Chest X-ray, AP view. Patient: 66 years old, sex M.
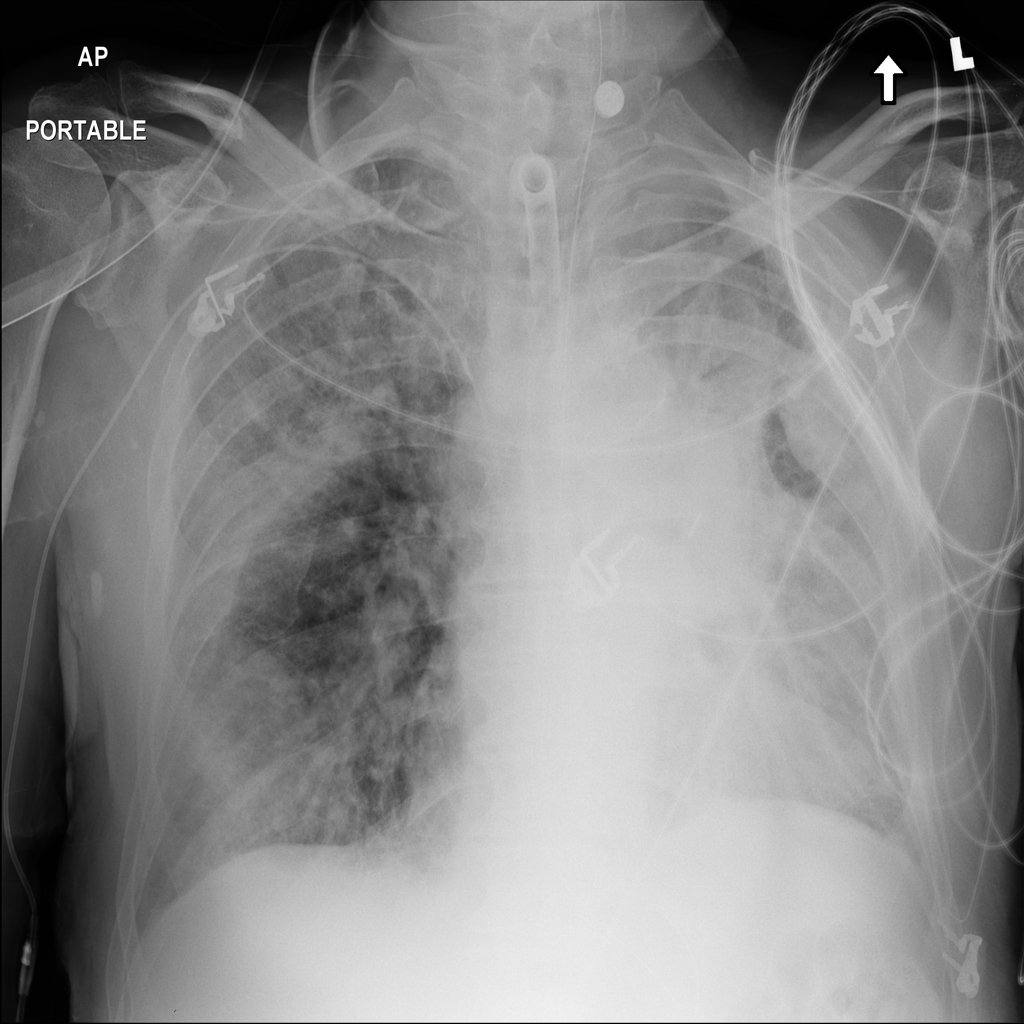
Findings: No Finding